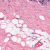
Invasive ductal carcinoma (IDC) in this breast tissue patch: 1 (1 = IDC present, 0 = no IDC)